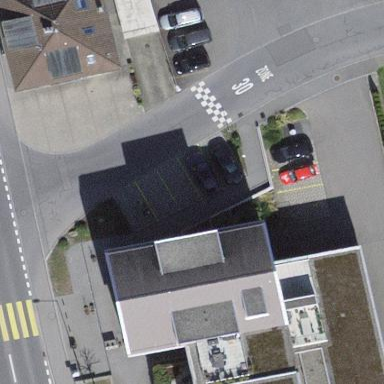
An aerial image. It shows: Parking available on the street side.